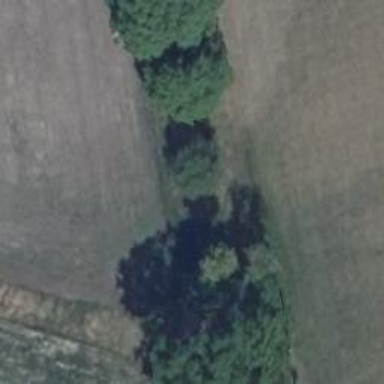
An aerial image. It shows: Hunting stand.